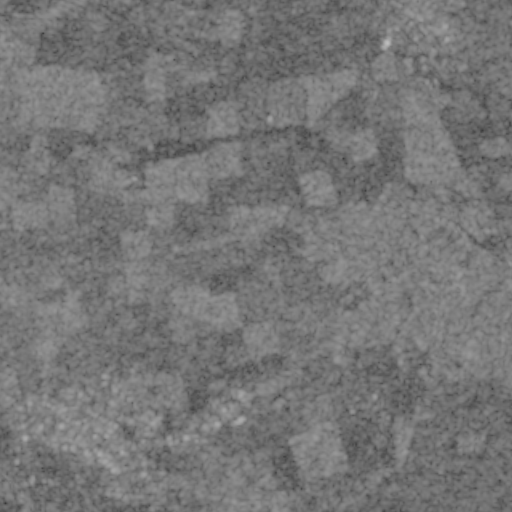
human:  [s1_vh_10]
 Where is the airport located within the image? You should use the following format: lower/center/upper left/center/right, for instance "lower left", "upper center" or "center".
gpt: The airport is located in the upper left of the image.
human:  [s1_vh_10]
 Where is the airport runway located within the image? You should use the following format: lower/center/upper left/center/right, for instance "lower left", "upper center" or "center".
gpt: The airport runway is located in the upper left of the image.
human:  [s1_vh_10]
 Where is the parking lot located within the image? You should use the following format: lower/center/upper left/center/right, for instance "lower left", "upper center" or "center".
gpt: The parking lot is located in the lower left of the image.
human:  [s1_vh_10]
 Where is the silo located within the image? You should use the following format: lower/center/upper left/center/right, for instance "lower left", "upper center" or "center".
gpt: The silo is located in the lower right of the image.
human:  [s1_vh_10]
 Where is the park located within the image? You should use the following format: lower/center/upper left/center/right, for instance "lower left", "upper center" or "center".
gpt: There is no park in the image.

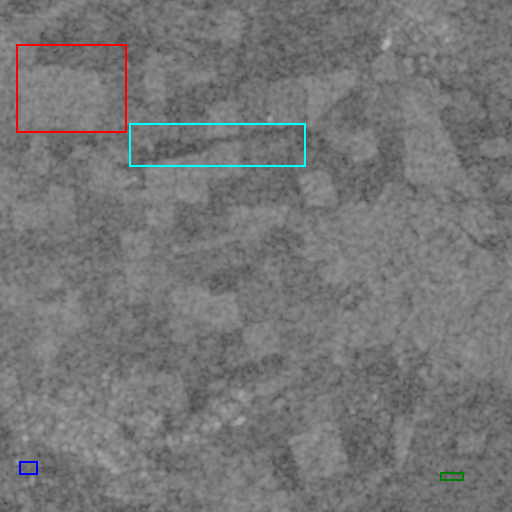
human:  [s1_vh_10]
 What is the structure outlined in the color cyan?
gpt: The structure outlined in cyan is an airport.
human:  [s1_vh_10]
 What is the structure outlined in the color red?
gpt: The structure outlined in red is a crop field.
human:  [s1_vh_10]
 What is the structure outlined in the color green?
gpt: The structure outlined in green is a park.
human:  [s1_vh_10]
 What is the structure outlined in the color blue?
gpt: The structure outlined in blue is a parking lot.
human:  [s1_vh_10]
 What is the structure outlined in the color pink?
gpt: There is no pink outline.